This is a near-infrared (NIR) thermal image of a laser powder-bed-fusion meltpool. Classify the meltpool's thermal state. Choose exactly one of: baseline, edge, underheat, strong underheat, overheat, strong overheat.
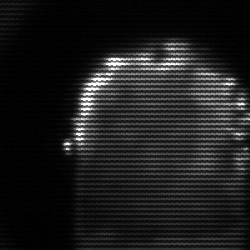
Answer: baseline